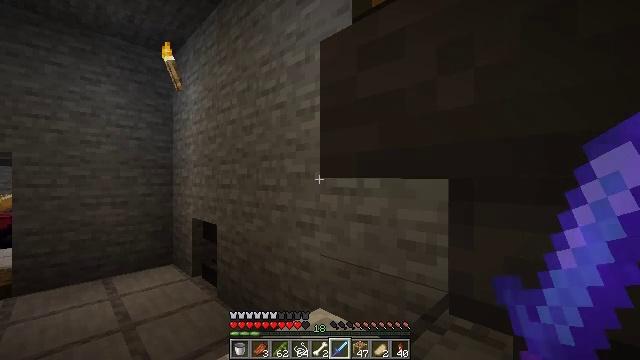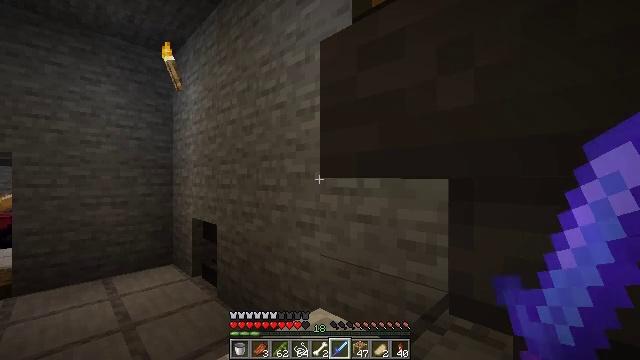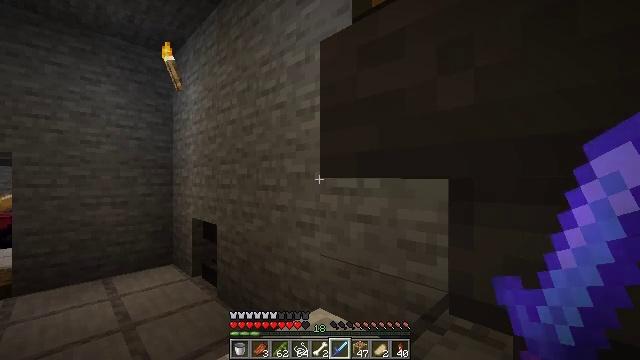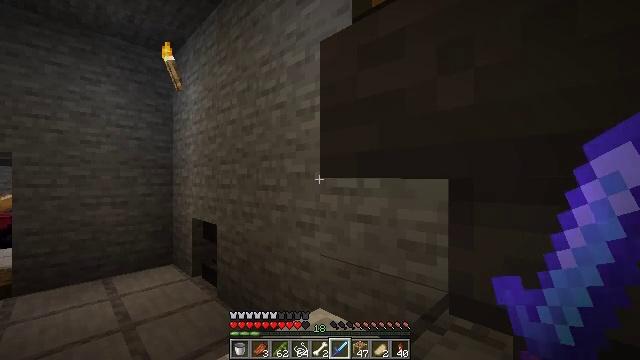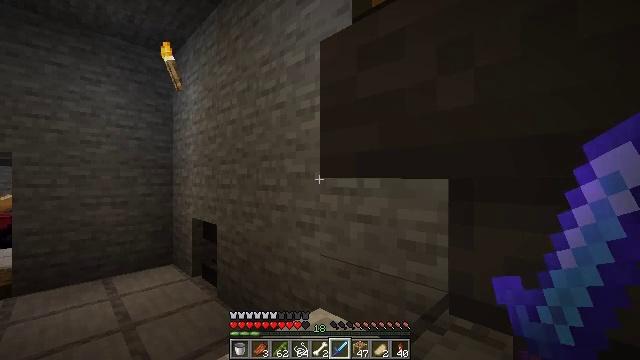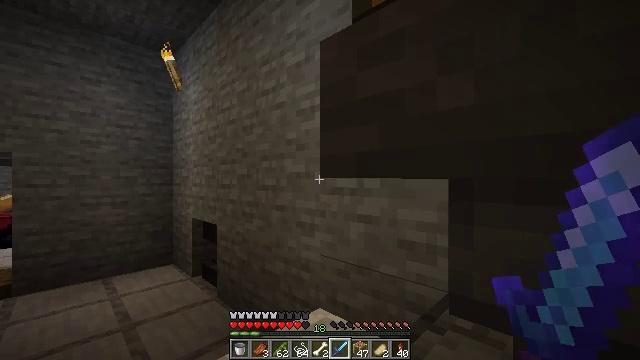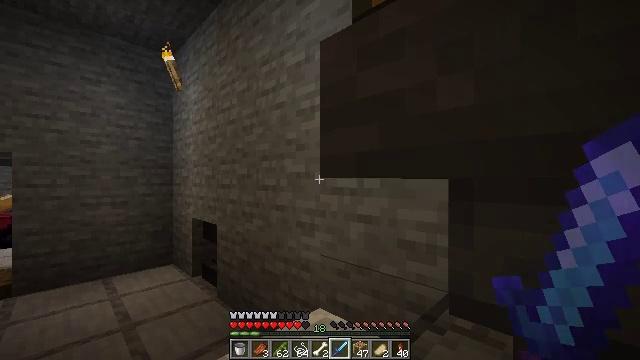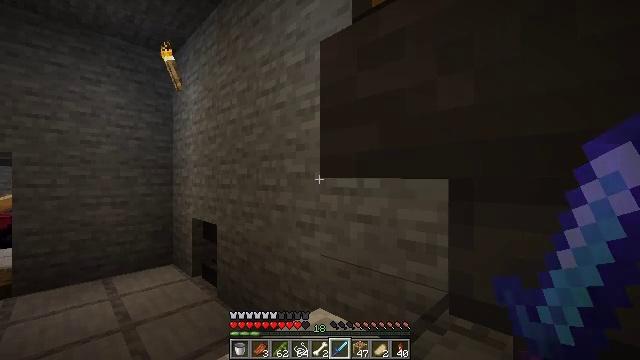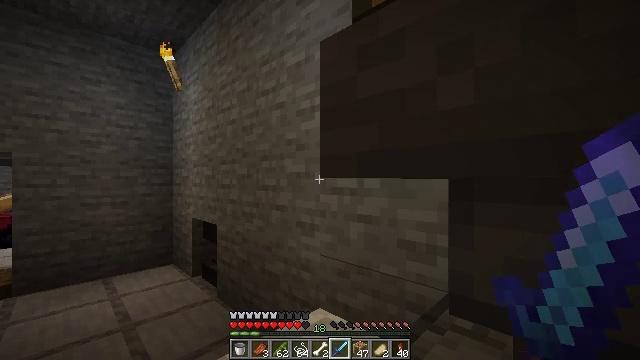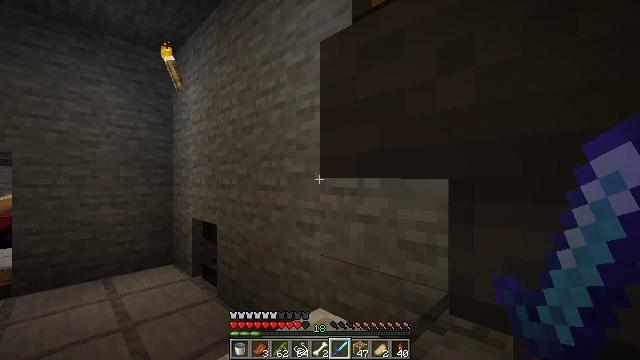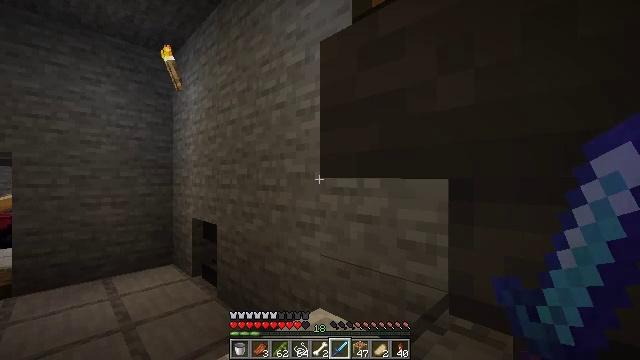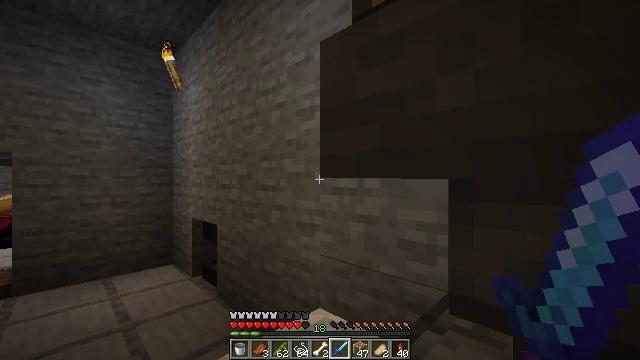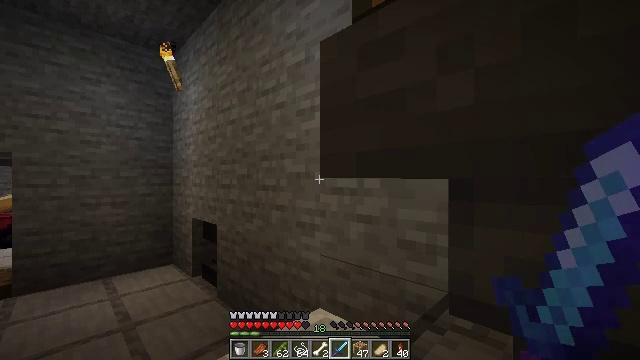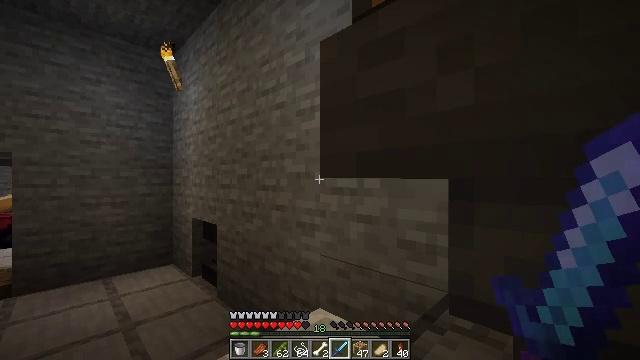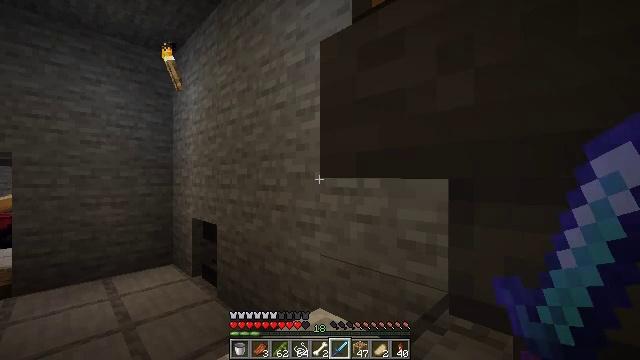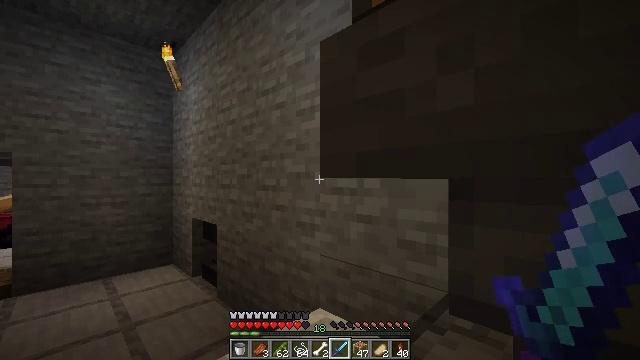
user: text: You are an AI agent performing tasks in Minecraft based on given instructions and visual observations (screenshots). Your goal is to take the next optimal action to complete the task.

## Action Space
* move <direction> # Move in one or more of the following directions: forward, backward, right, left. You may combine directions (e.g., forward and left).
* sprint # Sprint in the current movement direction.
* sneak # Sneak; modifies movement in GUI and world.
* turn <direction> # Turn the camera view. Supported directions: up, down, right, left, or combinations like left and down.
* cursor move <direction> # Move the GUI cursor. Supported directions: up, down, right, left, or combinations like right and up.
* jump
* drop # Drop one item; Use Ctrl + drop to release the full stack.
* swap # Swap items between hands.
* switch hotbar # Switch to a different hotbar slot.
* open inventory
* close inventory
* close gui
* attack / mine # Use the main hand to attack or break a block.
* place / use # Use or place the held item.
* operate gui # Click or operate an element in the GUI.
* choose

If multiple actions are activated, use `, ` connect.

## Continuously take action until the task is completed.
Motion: motion action
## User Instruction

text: Craft scaffolding at the crafting table using bamboo.
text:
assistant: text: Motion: no_op
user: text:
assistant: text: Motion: no_op
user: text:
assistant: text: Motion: no_op
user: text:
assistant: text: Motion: no_op
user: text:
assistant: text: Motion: no_op
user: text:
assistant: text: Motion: no_op
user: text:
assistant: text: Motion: no_op
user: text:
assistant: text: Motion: no_op
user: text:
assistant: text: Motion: no_op
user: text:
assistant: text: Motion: no_op
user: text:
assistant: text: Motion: no_op
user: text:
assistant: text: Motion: no_op
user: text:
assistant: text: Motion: no_op
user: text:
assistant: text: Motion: no_op
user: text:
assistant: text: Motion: no_op
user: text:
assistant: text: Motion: no_op
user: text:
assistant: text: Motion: no_op
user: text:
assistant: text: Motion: no_op
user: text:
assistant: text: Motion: no_op
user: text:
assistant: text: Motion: no_op
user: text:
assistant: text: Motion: no_op
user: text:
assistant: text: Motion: no_op
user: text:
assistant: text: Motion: no_op
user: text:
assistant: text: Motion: no_op
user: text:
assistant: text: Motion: no_op
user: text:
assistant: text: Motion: no_op
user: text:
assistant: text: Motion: no_op
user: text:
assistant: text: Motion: no_op
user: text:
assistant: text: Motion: no_op
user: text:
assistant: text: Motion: no_op